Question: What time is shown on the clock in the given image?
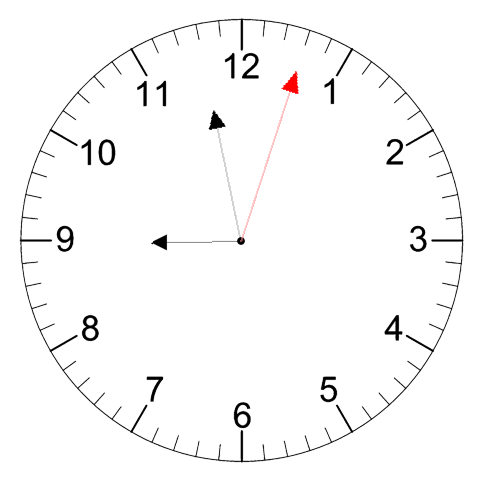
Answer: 08:58:03